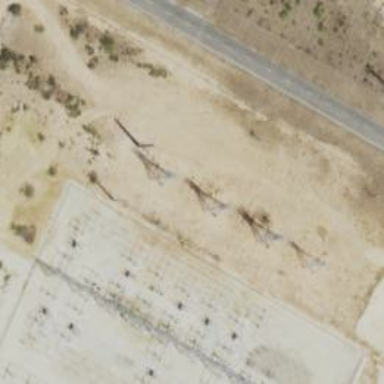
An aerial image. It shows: Power tower.